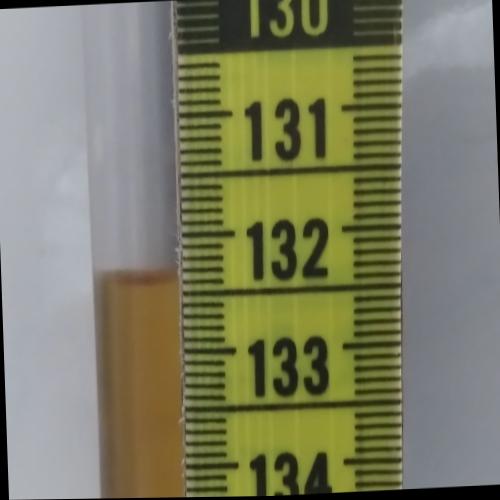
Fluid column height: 132.4 cm